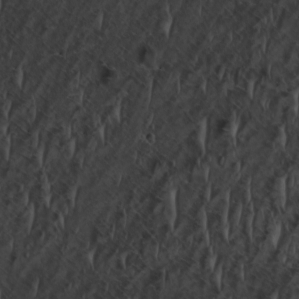
Label: non_frost